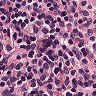
Metastatic tissue present: no